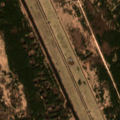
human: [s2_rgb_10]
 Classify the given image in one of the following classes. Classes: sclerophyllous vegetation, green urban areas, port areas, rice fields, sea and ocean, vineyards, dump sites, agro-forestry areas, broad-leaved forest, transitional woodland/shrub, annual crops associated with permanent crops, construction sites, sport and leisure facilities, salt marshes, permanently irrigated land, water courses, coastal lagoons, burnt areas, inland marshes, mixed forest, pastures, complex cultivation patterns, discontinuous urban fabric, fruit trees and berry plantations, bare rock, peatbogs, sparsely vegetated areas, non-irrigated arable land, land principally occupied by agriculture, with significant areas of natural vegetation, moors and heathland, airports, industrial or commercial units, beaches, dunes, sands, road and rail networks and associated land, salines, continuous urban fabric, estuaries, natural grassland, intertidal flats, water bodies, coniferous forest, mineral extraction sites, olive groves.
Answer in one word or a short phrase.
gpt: pastures, coniferous forest, mixed forest, transitional woodland/shrub